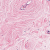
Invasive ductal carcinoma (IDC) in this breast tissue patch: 0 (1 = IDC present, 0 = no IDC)